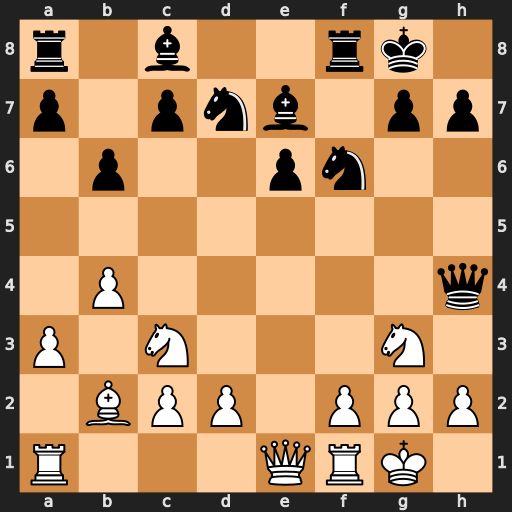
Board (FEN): r1b2rk1/p1pnb1pp/1p2pn2/8/1P5q/P1N3N1/1BPP1PPP/R3QRK1
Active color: w
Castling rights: -
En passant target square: -
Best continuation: Qxe6+ Rf7 Nf5 Qh5 Nxe7+